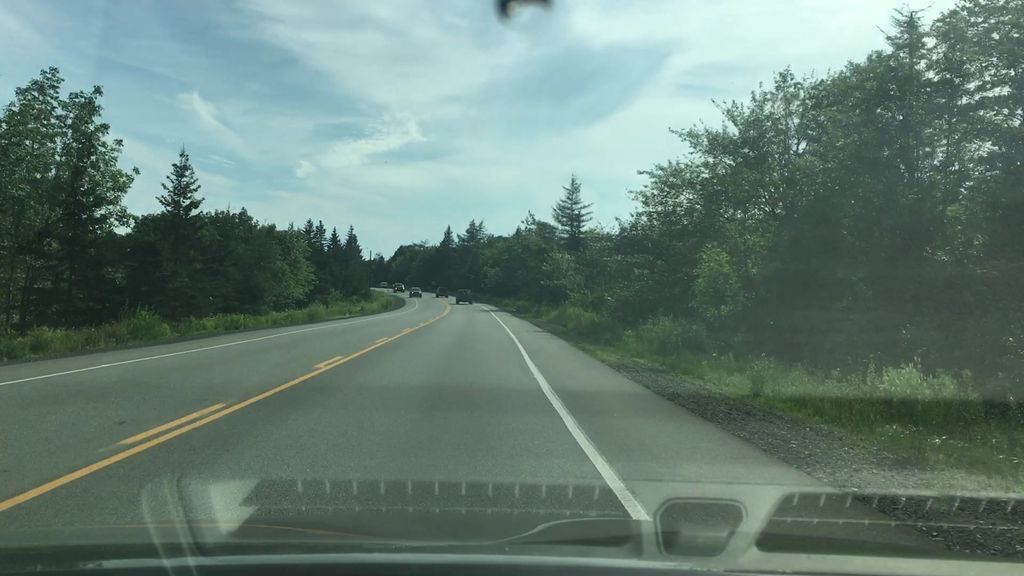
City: halifax